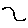
Label: bird